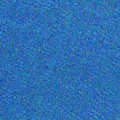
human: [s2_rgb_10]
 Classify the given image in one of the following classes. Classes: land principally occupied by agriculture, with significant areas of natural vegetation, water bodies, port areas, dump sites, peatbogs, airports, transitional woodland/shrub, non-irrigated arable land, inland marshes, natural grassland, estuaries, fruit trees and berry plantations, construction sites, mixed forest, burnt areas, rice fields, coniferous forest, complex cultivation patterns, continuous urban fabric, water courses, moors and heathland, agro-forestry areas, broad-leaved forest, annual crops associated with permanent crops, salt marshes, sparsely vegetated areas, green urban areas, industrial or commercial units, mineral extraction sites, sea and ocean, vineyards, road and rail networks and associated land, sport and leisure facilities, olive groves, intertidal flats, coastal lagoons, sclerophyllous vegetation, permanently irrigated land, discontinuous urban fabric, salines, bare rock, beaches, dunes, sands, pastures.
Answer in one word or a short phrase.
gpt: sea and ocean